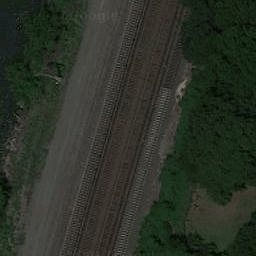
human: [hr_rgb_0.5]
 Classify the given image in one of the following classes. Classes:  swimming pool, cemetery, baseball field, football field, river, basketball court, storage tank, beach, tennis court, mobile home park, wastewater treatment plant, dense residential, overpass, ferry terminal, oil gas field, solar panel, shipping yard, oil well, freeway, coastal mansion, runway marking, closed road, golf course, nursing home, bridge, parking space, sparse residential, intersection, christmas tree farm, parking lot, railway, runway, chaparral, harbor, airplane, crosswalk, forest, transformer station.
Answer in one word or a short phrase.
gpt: railway